Current action and preconditions to check: trajectory_clear

Your task: For each precondition in the list above, predict whether it will hold at this action.

Consider the current scene as observed from the mobile robot's camera, and analyze the predicted future states of all dynamic agents (e.g., people, animals, vehicles, or any moving entities) within the NEXT SECOND.

IMPORTANT: Only answer "very likely" if you are absolutely certain—based on strong, clear evidence—that a dynamic agent will violate the precondition in the predicted future state. Do NOT answer "very likely" for unlikely, ambiguous, or low-probability risks.

Ask yourself for each precondition: Is there a high probability, with clear and convincing evidence, that the predicted future states of any dynamic agent will interfere with the predicted future state of the currently executing action within the NEXT SECOND, causing that precondition to fail?

Assess the risk level based on these predictions. Use "likely" or "very likely" if motions create a clear risk of interference.

Use "neutral" or "improbable" if agents are nearby but their predicted paths are clearly diverging or non-conflicting.

Failure Risk Categories: "very improbable", "improbable", "neutral", "likely", "very likely"

Answer Format: Output ONLY the probability_of_failure value from these categories: "very improbable", "improbable", "neutral", "likely", "very likely"

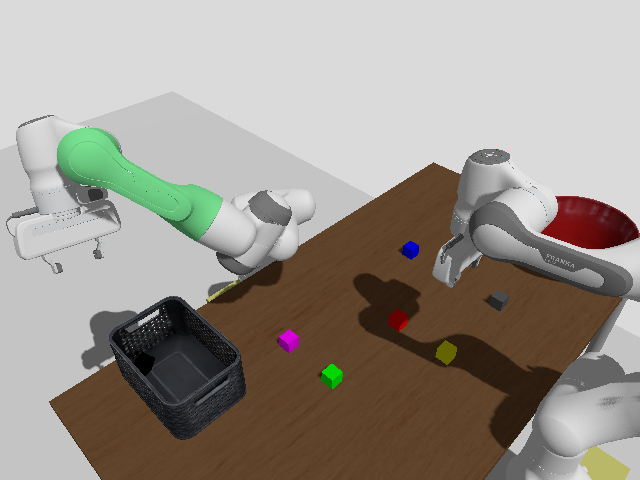

Answer: very improbable